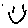
Label: smiley face